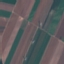
Label: AnnualCrop